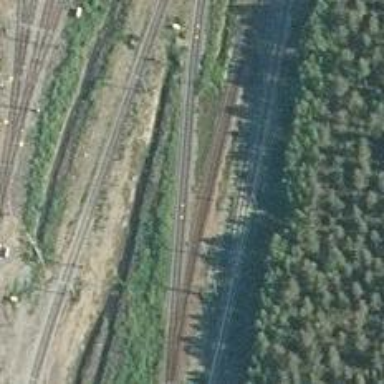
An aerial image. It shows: Railway signal.